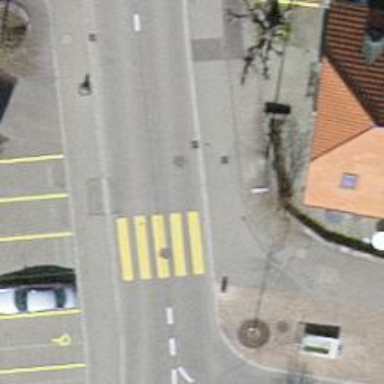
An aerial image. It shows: Zebra crossing on the road.